Question: I'm working on my first NC shop(online Perfumery) version 3.30.
I added two main categories: 'Ladies' and 'Gentlemen' and i also added some manufacturers:

Now, ofter selecting one of the main categories, the user sees all products that are mapped to that main category and on the left side of the page, is the manufacturers list available(that is what i want). But here, ofter clicking one of the manufacturers, are all the products of that manufacturer listed(both 'Ladies' products as the products of Gentlemen). This is not good. what i want, is that here only the products are listed, that are mapped to the selected main category and not All products of that manufacturer.
How can i get this good?
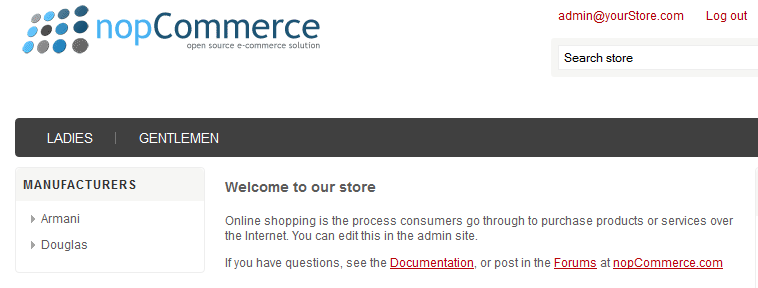
Answer: You should consider wrapping these in some 'if' statements. Here is a C# example:
'''
if (genderLSelected == true)
{ <Code to display products for ladies>}
else if (genderMSelected == true)
{<code to display products for men>}
else
{<code to display all products>}
'''
The buttons would have to have an 'onClick' method for changing those bools - another 'if' statement would do well here. Also, you'd need to write some code to stop both genders being selected at the same time. You could include this in the 'onClick' methods for your buttons.